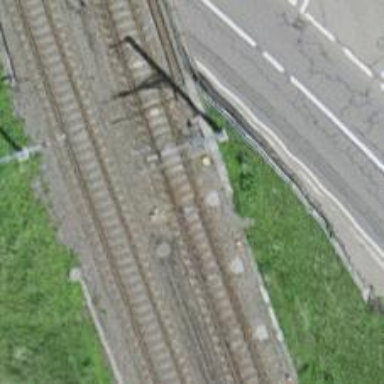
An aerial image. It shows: Single-track electrified railway siding with contact line.